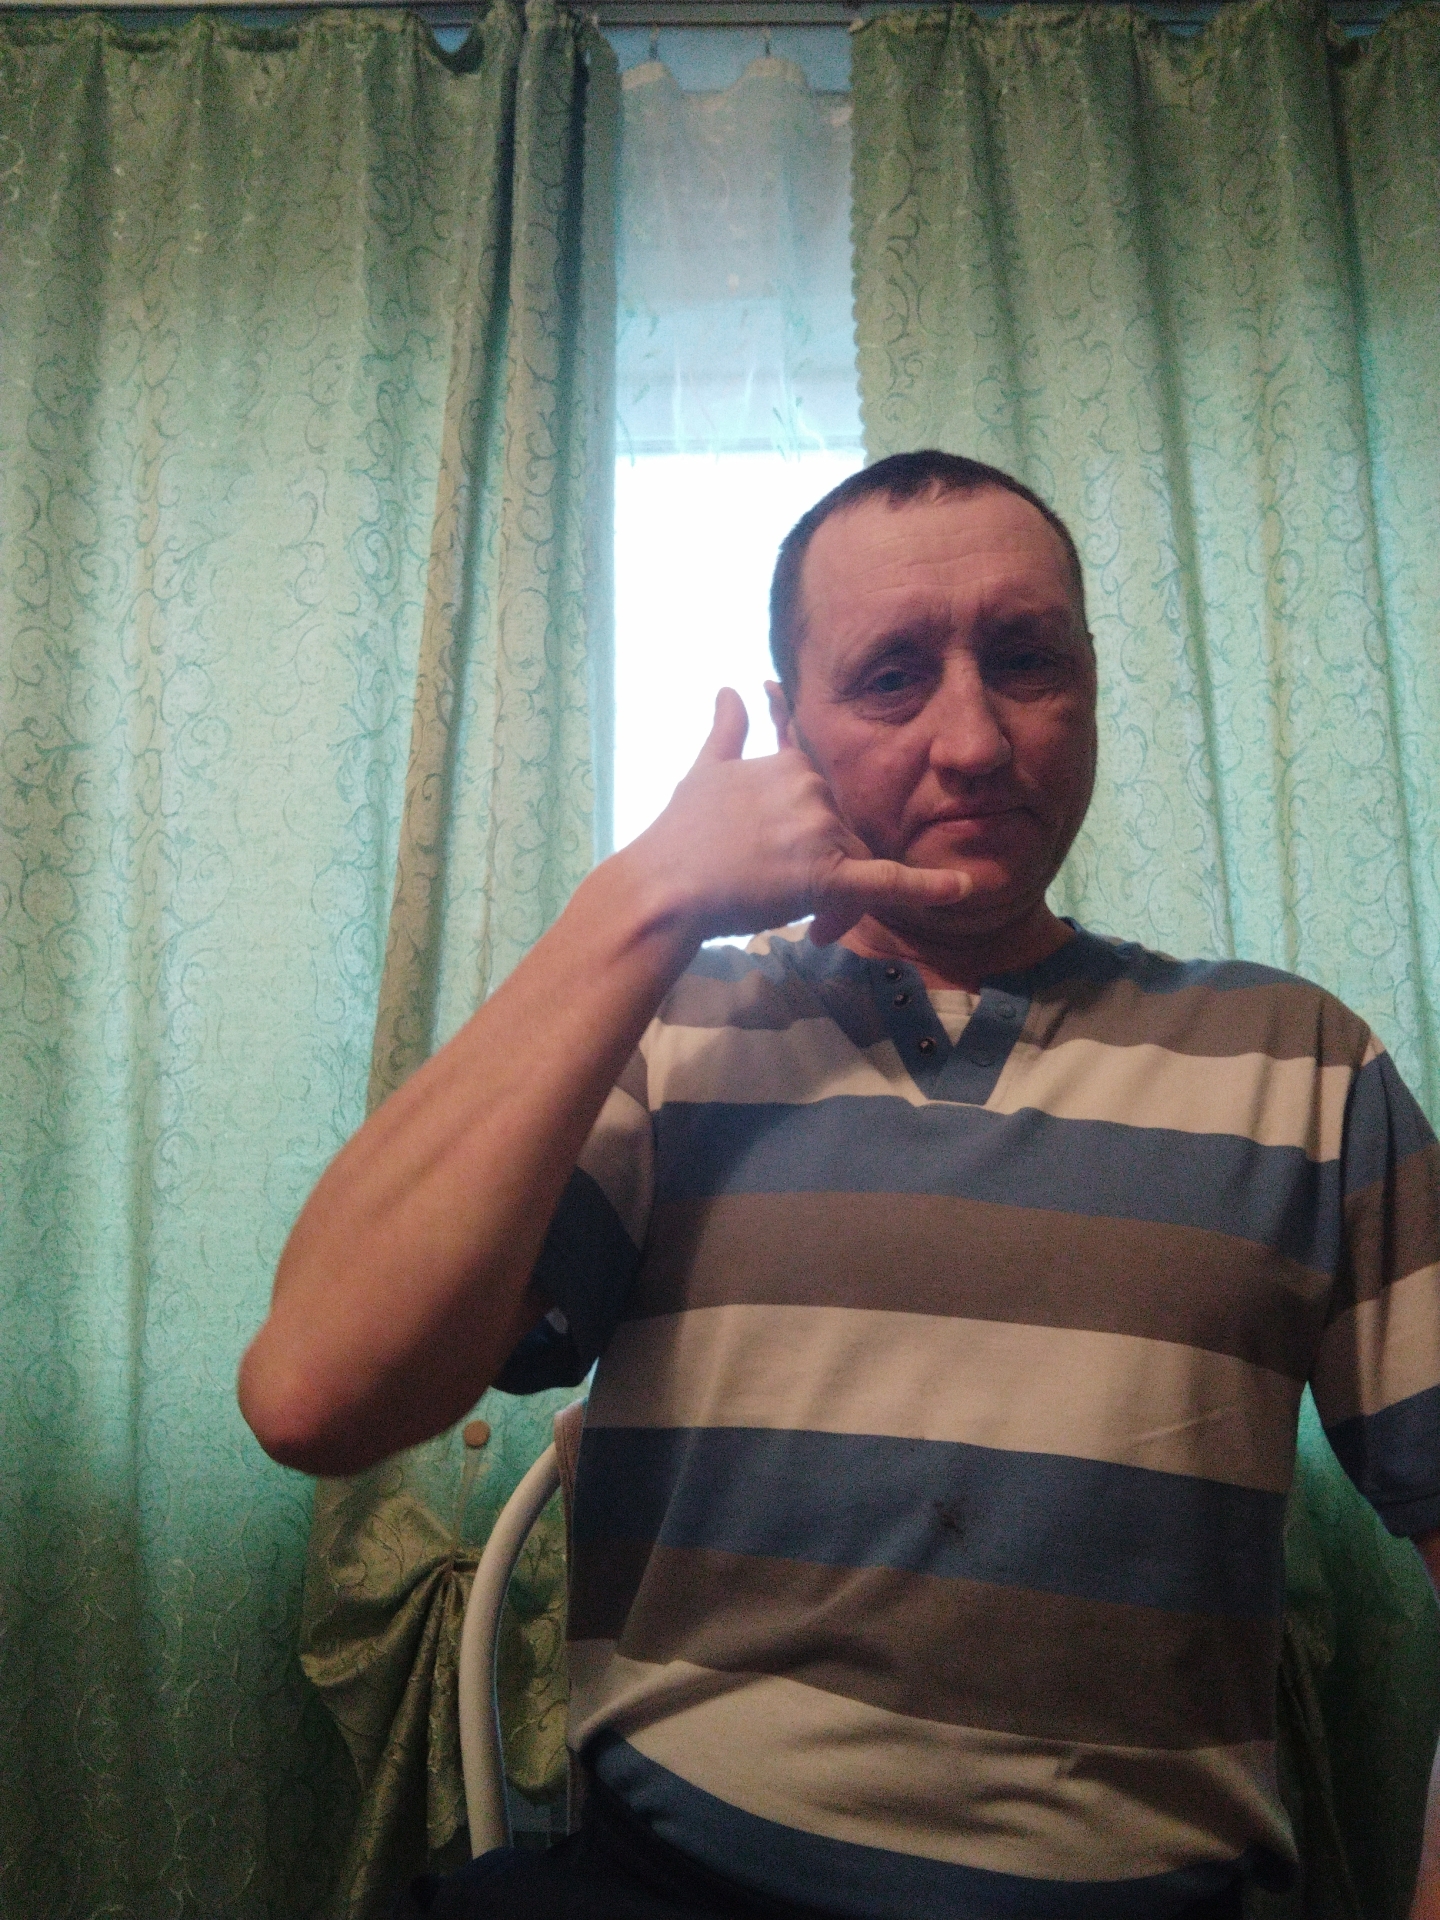
Label: noise